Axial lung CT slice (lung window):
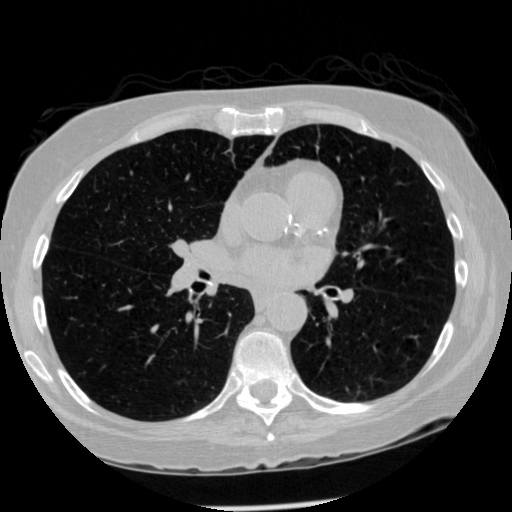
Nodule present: no